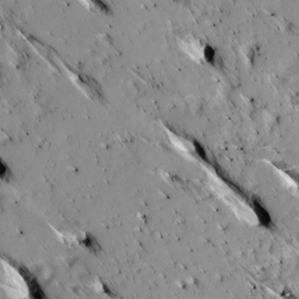
Label: non_frost